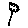
Label: flower